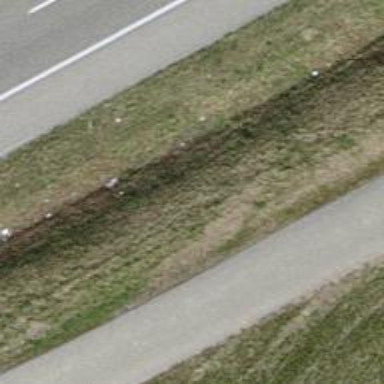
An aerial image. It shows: Ditch acting as barrier.